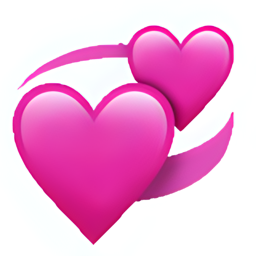
Name: revolving hearts
Emoji: 💞
Group: Smileys & Emotion
Sub-group: emotion